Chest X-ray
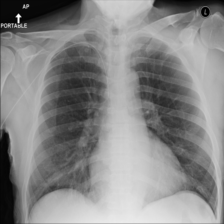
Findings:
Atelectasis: negative
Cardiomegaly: negative
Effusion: negative
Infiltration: negative
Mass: negative
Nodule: negative
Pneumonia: negative
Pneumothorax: negative
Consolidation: negative
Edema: negative
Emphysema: negative
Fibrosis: negative
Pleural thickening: negative
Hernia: negative